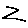
Label: zigzag